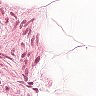
Metastatic tissue present: no